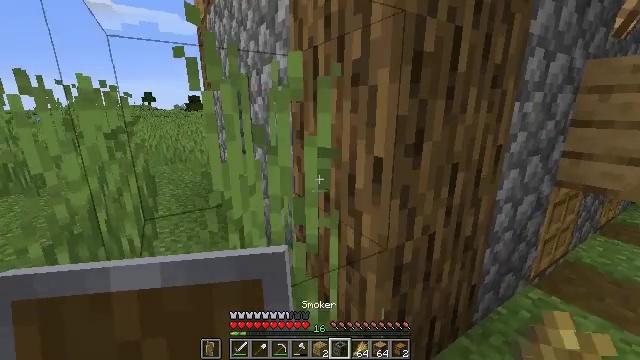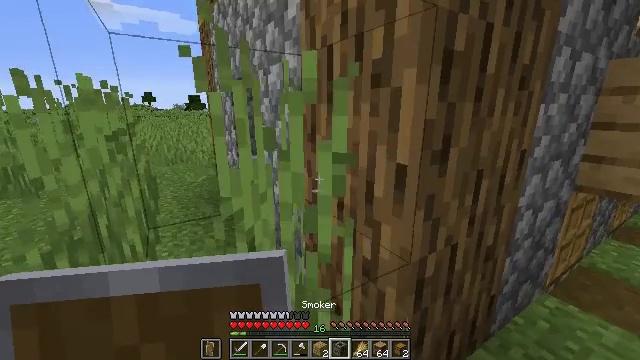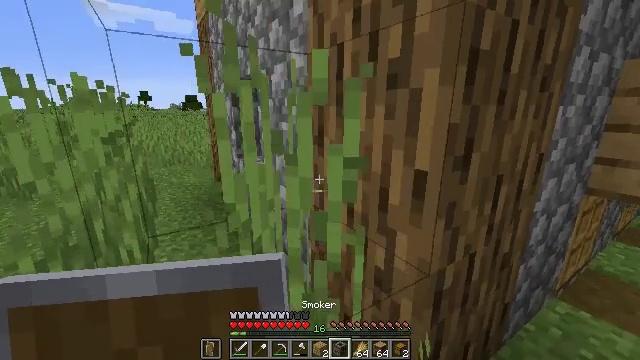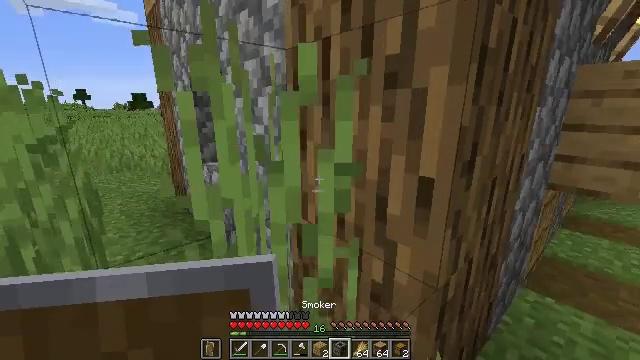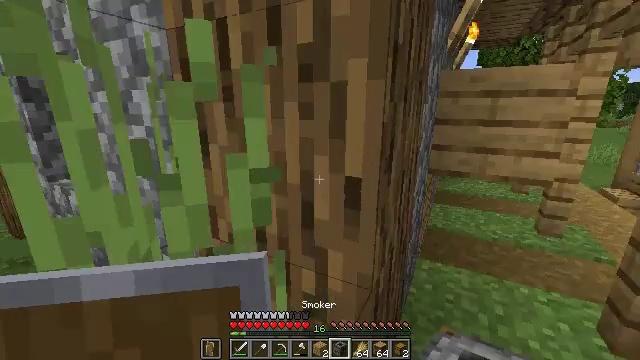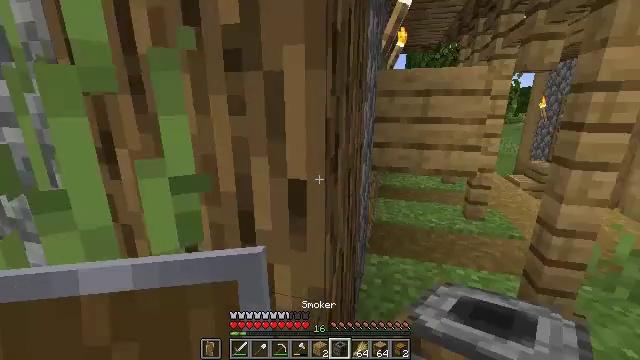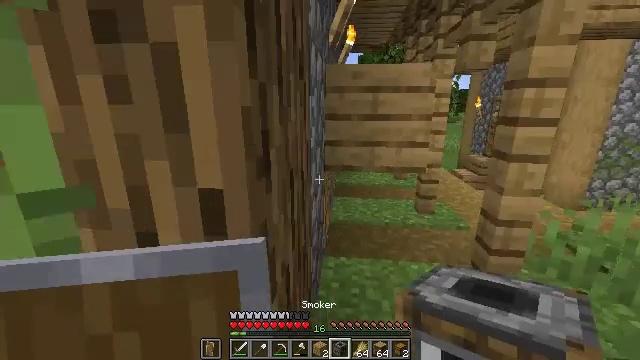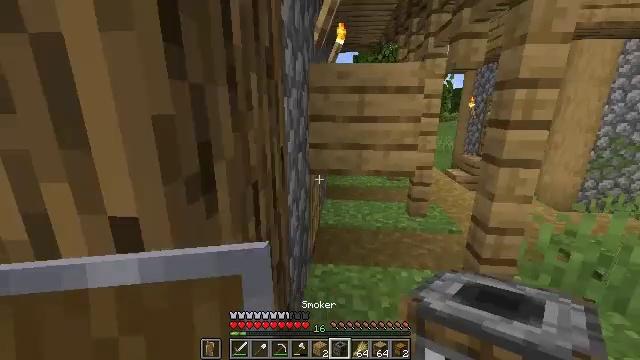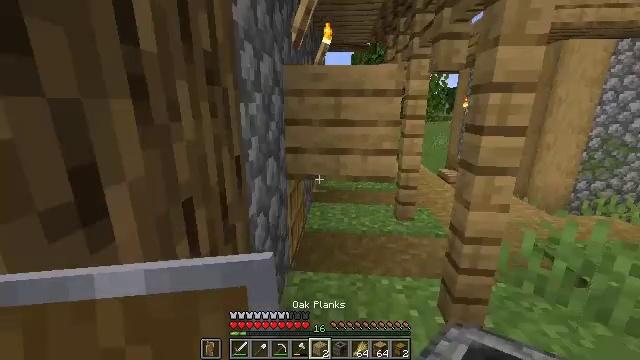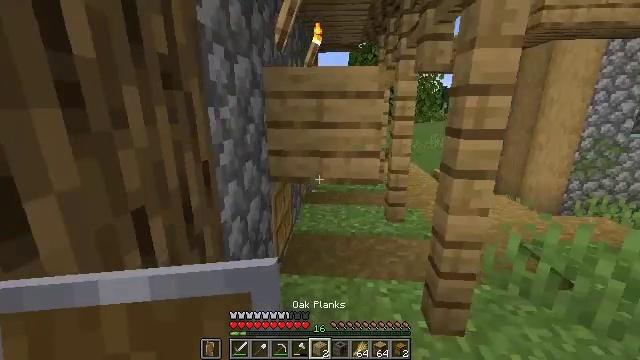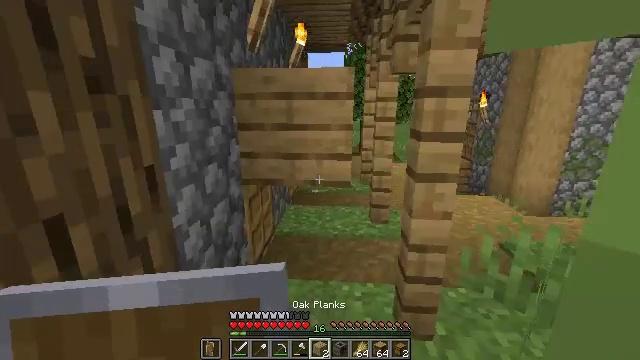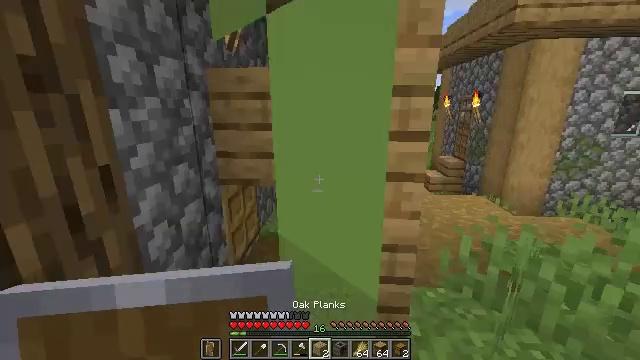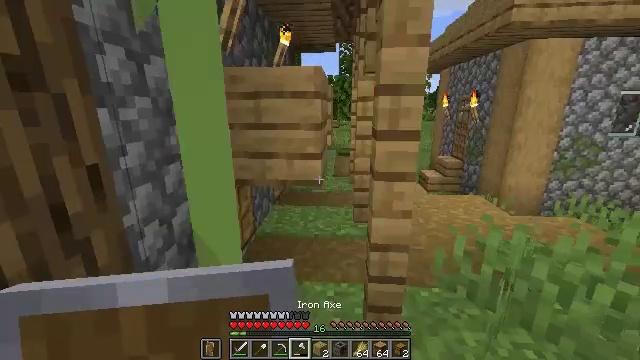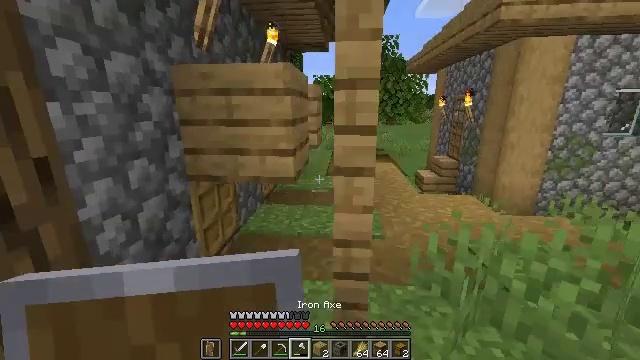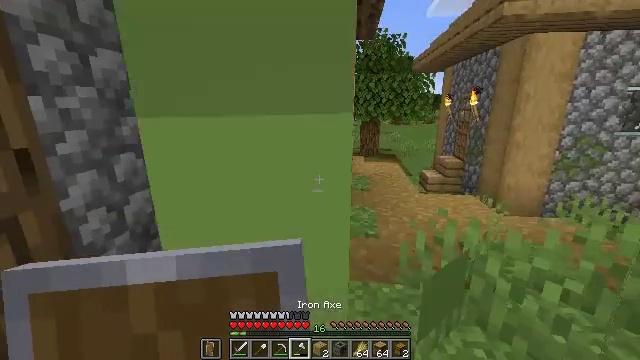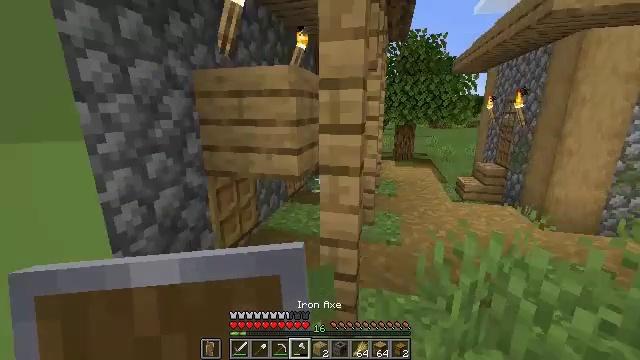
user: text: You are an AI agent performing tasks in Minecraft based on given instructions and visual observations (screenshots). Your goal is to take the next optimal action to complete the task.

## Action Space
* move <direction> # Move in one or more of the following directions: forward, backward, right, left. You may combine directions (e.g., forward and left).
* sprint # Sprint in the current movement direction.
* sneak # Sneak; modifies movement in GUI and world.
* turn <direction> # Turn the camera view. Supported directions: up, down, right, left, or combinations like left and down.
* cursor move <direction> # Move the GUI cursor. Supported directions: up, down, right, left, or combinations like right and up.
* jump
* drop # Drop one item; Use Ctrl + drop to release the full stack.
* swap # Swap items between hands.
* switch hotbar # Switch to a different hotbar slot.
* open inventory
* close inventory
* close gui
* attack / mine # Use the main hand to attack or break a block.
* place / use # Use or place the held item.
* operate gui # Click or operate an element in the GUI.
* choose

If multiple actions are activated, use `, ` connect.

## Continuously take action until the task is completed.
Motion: motion action
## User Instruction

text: Collect the oak planks from the structure.
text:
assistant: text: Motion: move forward and move left
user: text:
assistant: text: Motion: move forward and move left
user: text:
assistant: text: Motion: move forward, turn right
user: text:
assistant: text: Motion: move forward and move right, turn right
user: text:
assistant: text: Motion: move forward and move right, turn right
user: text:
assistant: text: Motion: move forward and move right, turn right
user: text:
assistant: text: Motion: move right
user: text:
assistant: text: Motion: move right
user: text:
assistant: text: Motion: move right
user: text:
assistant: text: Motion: move right
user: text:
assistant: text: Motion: move right
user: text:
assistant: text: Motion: move right
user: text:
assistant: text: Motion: move right
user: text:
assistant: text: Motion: move right, turn left
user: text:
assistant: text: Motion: move right, turn left
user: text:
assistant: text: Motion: turn left
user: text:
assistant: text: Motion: turn left
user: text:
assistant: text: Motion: no_op
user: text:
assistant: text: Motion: move forward and move left
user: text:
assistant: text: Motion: move forward and move left, turn left and up
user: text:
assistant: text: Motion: move forward and move left, turn up
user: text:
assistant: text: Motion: move forward and move left
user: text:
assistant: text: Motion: move forward and move left, attack / mine
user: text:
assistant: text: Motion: attack / mine
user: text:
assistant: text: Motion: attack / mine
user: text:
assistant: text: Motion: turn right, attack / mine
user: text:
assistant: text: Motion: attack / mine
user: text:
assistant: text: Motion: attack / mine
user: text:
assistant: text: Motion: attack / mine
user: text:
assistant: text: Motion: attack / mine